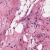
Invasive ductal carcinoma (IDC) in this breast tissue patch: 1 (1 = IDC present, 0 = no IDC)